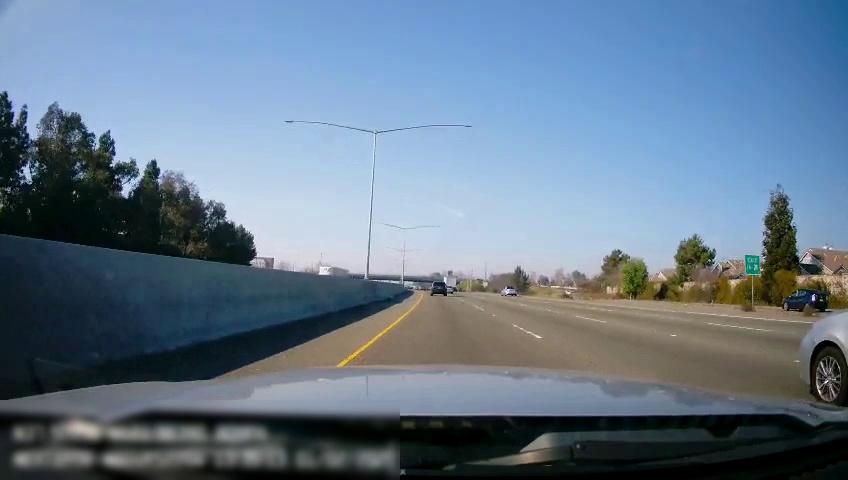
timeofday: Day
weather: Sunny
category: Drivable Space
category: Vehicles | Car
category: Vehicles | SUV
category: Vehicles | Truck
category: Vehicles | Truck
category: Vehicles | Car
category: Vehicles | Car
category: Lanes | Current Lane
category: Lanes | Current Lane
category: Lanes | Alternate Lane
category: Lanes | Alternate Lane
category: Lanes | Alternate Lane
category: Traffic | Signs